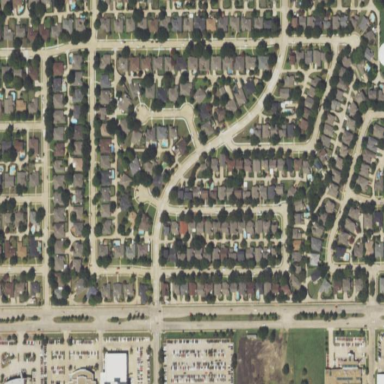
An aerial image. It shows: Residential neighbourhood.